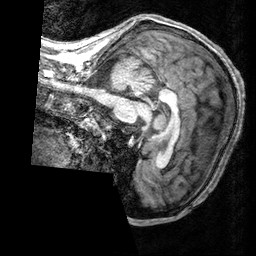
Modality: T1w
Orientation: sagittal
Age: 21
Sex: male
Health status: healthy
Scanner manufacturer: siemens
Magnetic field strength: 3 T
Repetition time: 2.3 s
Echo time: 0.00303 s